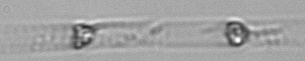
Label: Dactyliosolen_blavyanus